Question: I now work on a web-base PHP app to work with a MySQL Server database .
database is with Latin1 Character set and all Persian texts don't show properly .
database is used with a windows software Show and Save Persian texts good .
I don't want to change the charset because windows software work with that charset .
how can convert latin1 to utf8 to show and utf8 to latin1 for saving from my web-base PHP app , or using Persian/Arabic language on a latin1 charset database without problem ?
'Hmd rHmny''CIaI NIaCai''Hmd rHmny'
: <URL>

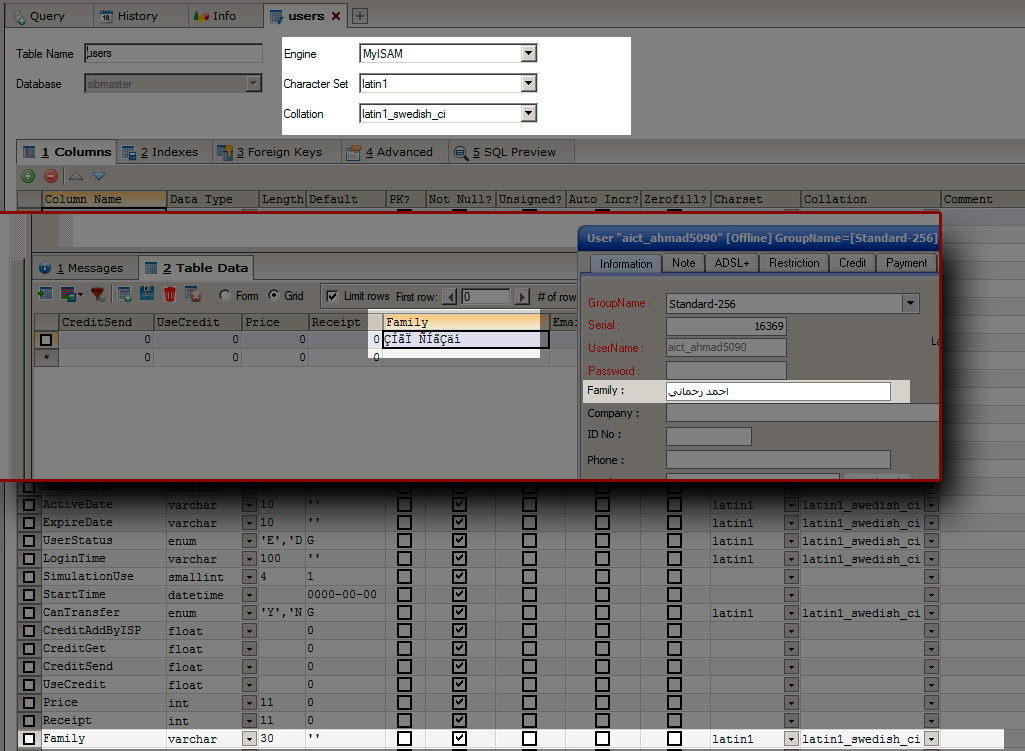
Answer: > Your screenshot shows that the diagnosis below is probably correct. Try using 'iconv()' in your PHP web application. You would have to guess or find out what collation/codepage your Windows app uses.Then something like this might work:'''
$string_decoded = iconv("windows-1256", "utf-8", $string);
'''
You may need to experiment to get this working. Also, I you need to force your database connection to use latin1 instead of UTF-8!If you ask me, this is not a good basis for your web app. You would have to convert data into a broken format all the time. You may have to break compatibility with your application, or write an import tool.
The latin1 character set does not cover Persian characters. <URL>
The only explanation I have why your Delphi program is able to store Arabic characters in a latin1 database is, it could be the latin1 database to store data that isn't covered by latin1, e.g. <URL> So the program would store the raw bytes of each arabic character, while in fact these bytes are occupied by other, characters in the latin1 character set. But as long as was only the Delphi program storing and fetching the data,
If I'm correct in that - it's the only way I can see how what you describe could be happening - that as long as only applications are involved that do this the same way, a way which is wrong really.
You should be able to confirm whether this is the case by looking at the data from a "neutral" database tool like phpMyAdmin or HeidiSQL. If you see garbage there instead of Arabic / Persian characters, I may be right.
As to to make your PHP web app work with the same database as your Delphi app - I'm not really sure what to do to be honest. As far as I know, there is no way to force mySQL to use one encoding instead of the other. You would have to manually "re-encode" the data before fetching it into your web app. This is likely to be a painful process.
But first, try to find out what exactly is happening.